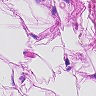
Metastatic tissue present: no